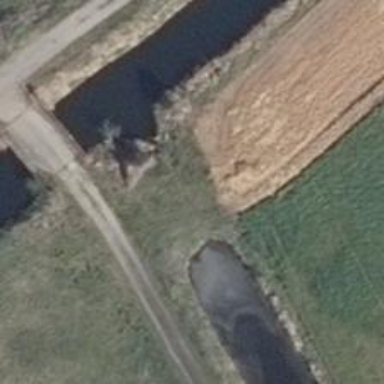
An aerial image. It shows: Culvert tunnel.